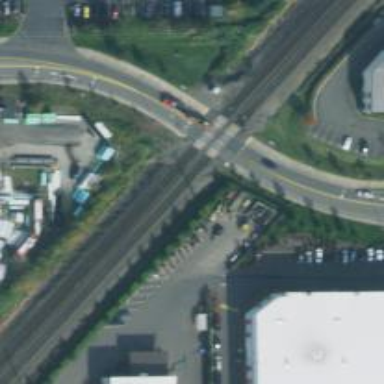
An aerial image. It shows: Railway crossing.